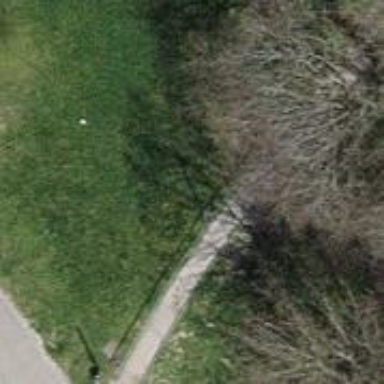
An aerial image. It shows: Paved footway.